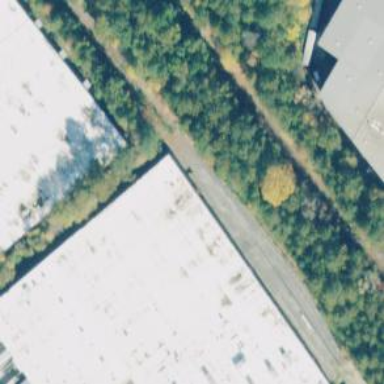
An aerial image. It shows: Rail spur service.